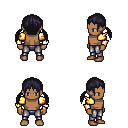
a pixel art fantasy rpg character, male body template, human, dark skin, gold arm armor, metal pants, raven twin-tailed hairstyle, four views (front, back, left, right), 2x2 character sprite sheet, small pixel art, hard edges, no anti-aliasing